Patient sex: M
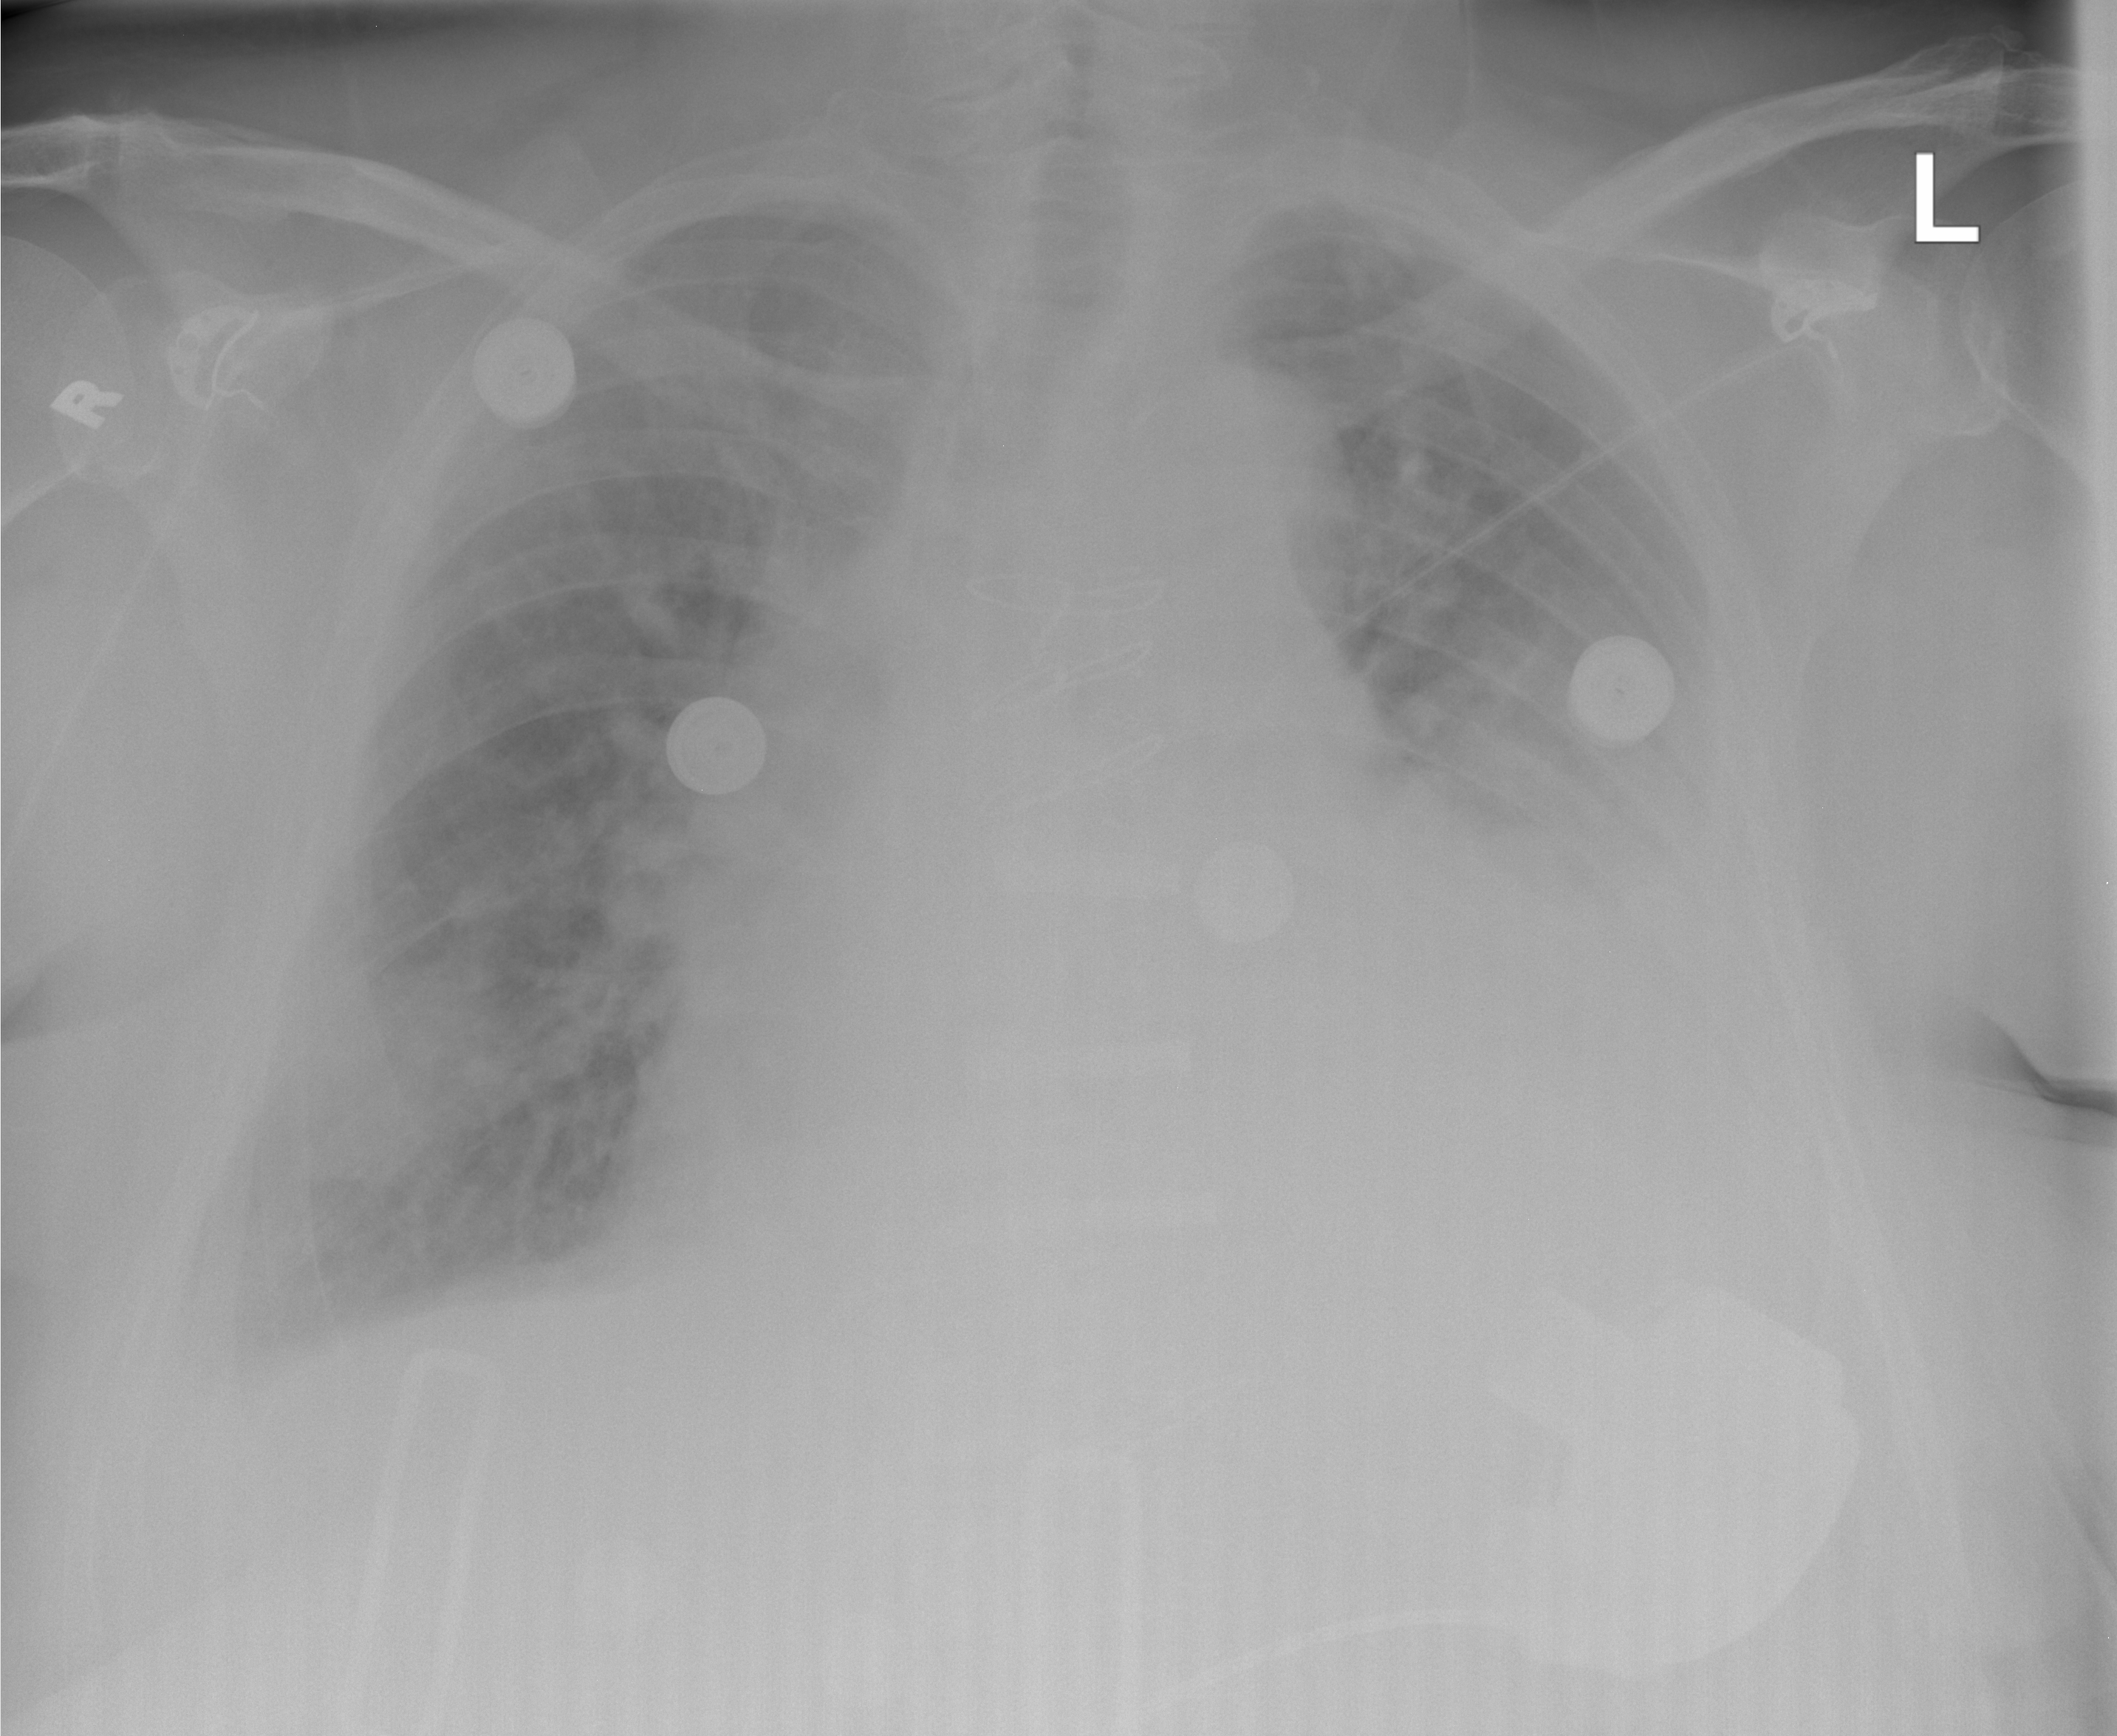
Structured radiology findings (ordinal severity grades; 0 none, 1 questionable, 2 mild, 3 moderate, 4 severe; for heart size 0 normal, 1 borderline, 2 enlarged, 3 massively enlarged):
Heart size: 2
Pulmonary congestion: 3
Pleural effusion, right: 0
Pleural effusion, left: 2
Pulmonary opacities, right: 3
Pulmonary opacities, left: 2
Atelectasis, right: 2
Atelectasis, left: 3